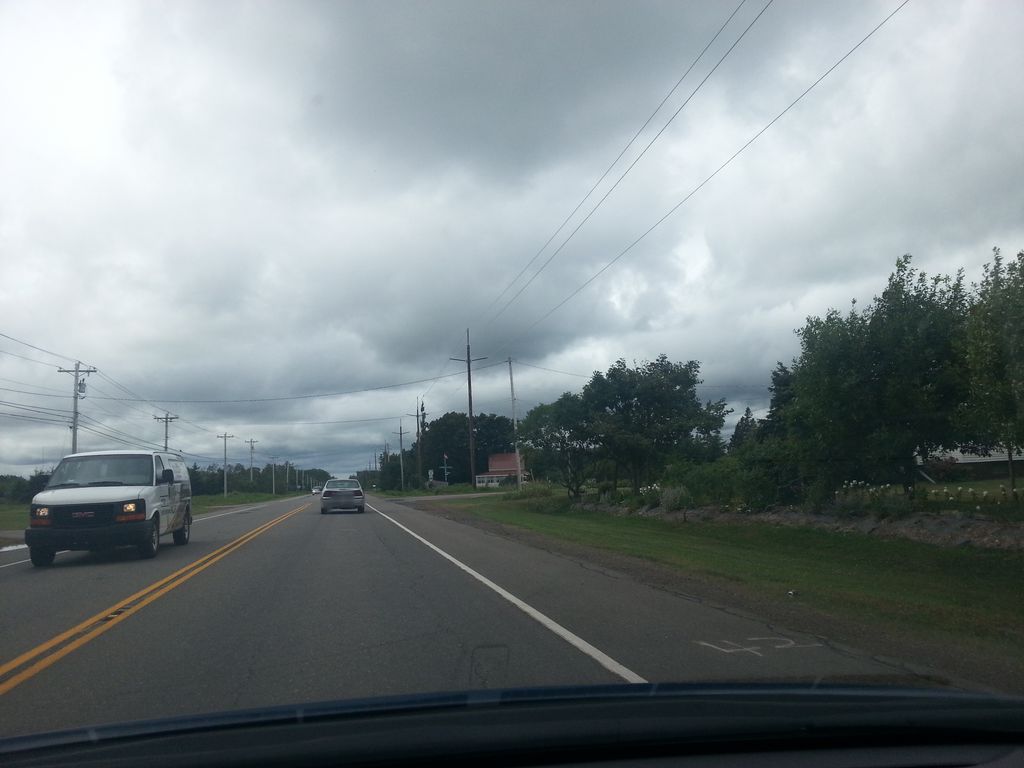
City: charlottetown